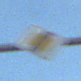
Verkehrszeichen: EndeVorfahrtsstrasse
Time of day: SunriseSunset
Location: Outdoor (Beach)
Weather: PartlyCloudy
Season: NotSpecified
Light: Natural